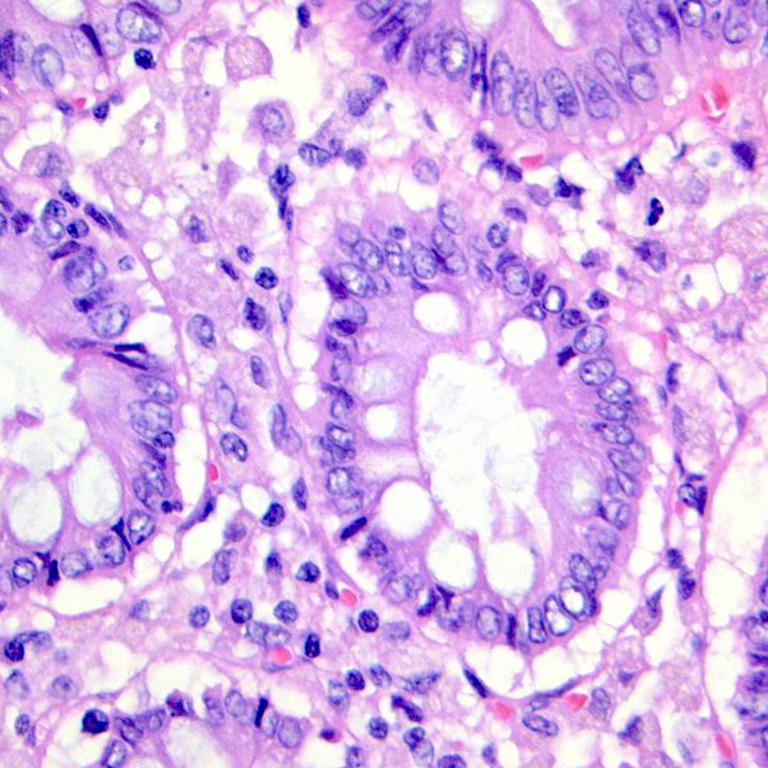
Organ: colon
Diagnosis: benign